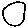
Label: moon